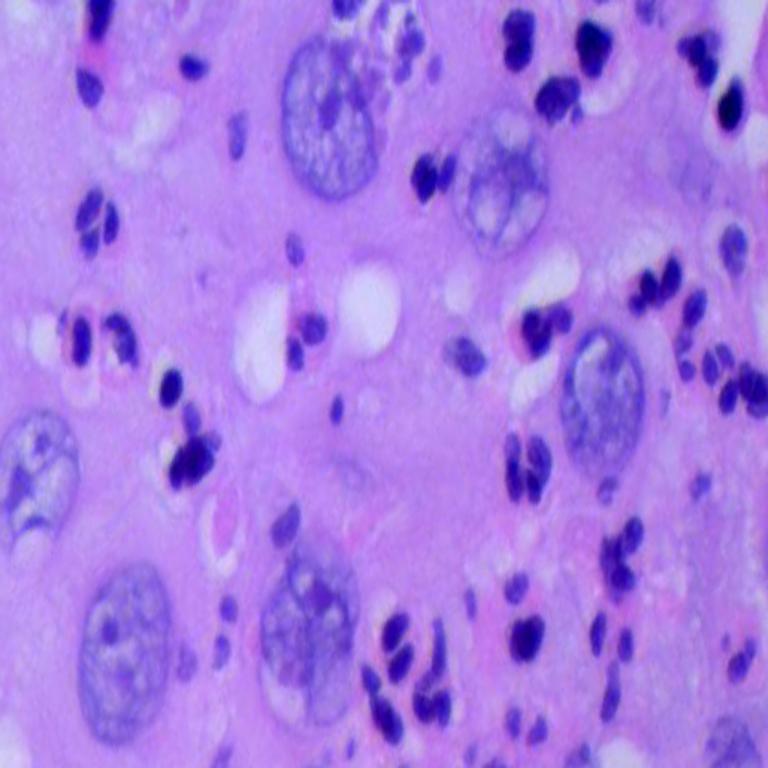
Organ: lung
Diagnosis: squamous carcinomas